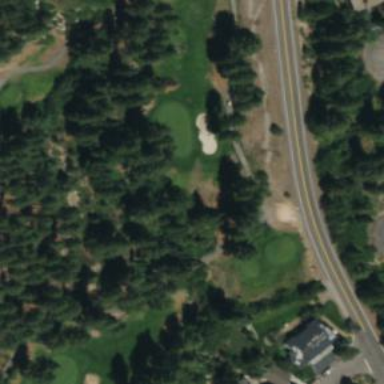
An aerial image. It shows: View of golf hole.